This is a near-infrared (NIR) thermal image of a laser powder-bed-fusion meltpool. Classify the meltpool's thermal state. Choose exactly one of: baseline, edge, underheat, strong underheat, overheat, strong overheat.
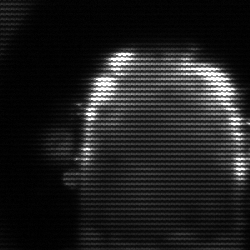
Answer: baseline